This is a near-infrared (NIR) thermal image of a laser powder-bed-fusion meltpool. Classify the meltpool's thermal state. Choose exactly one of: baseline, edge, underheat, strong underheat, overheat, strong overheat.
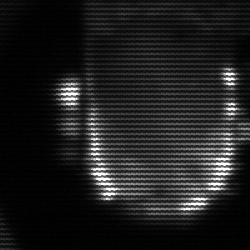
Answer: baseline